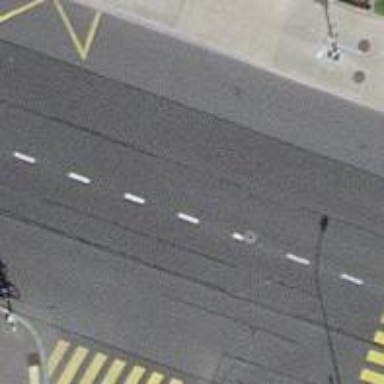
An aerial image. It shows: Road with traffic signals.